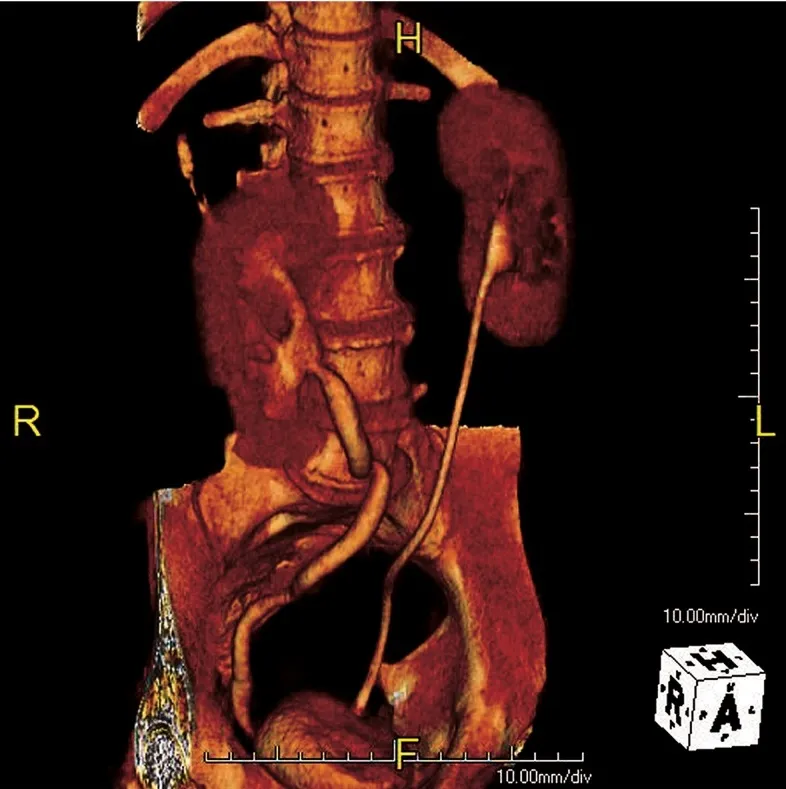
3D reconstruction of fistulous tract.
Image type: radiology (ct)